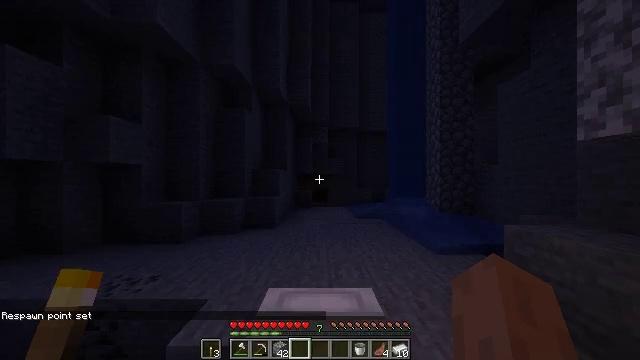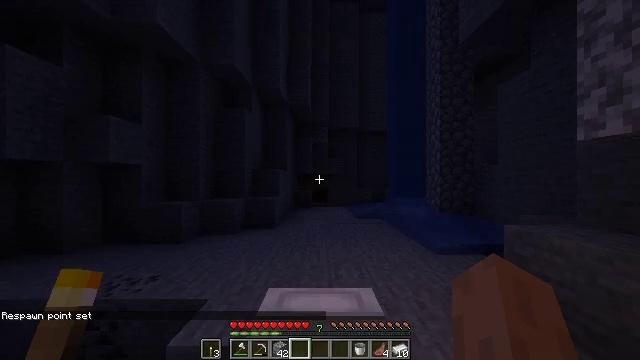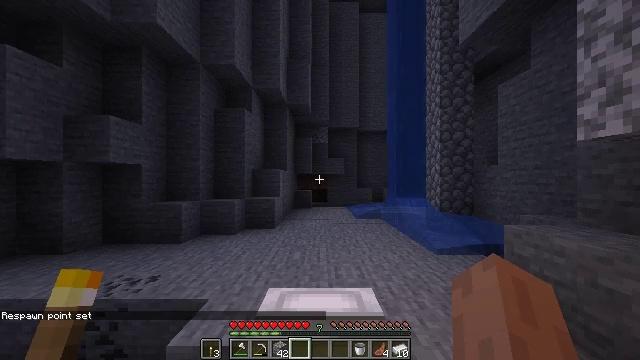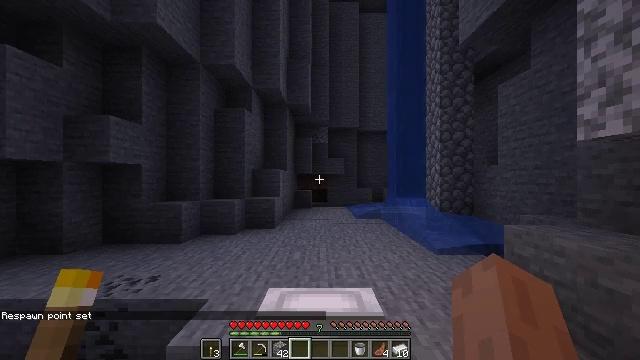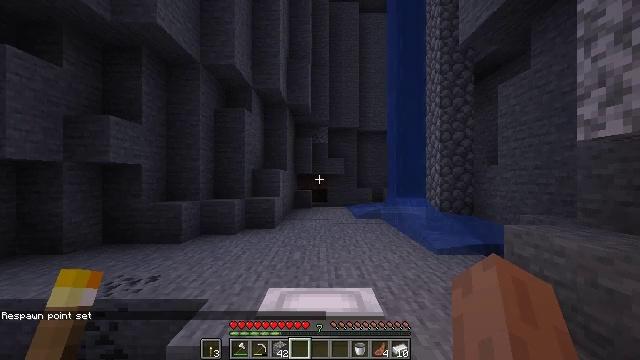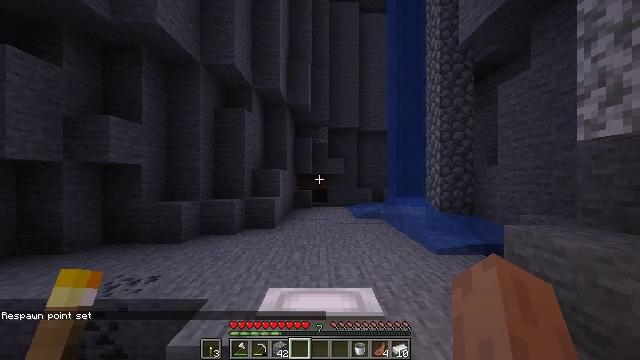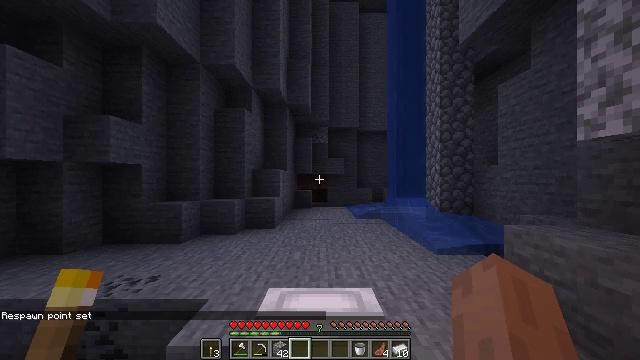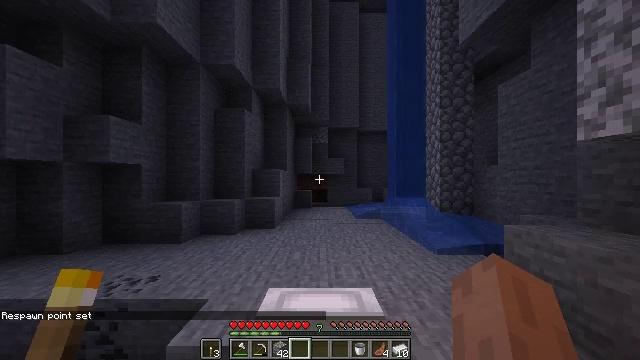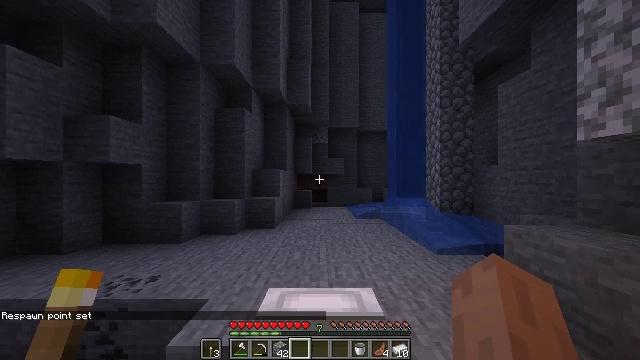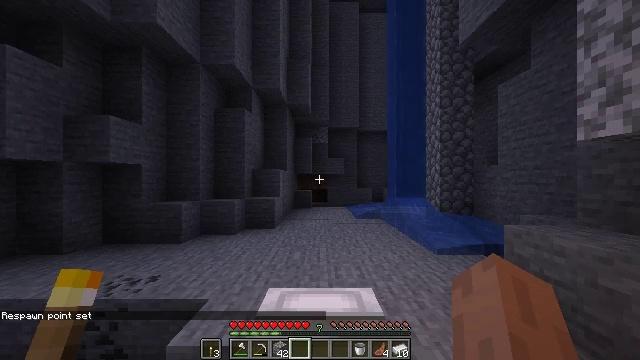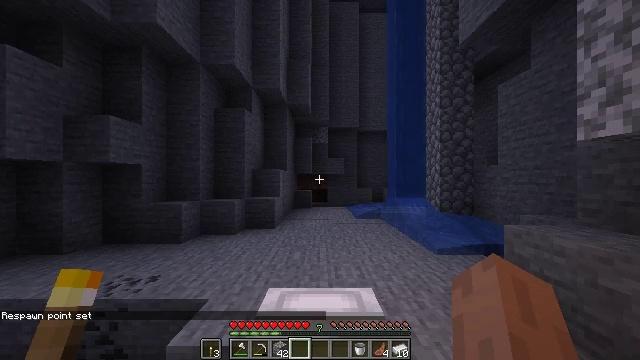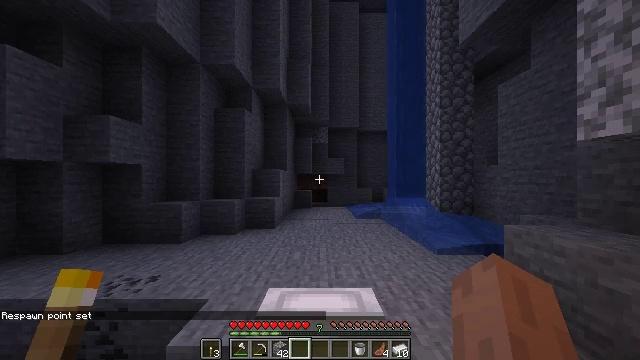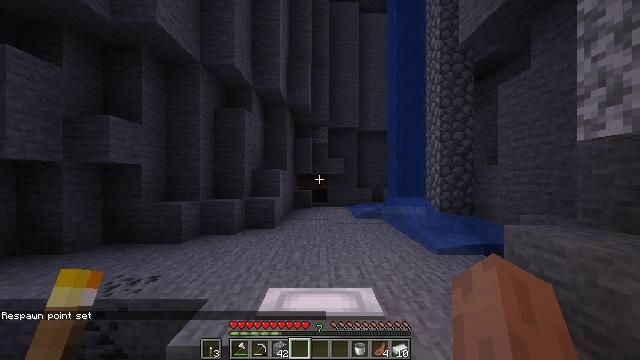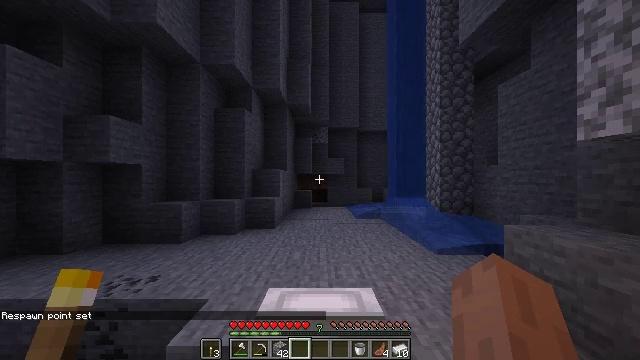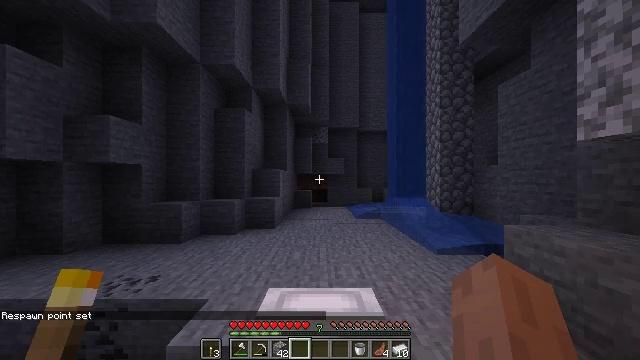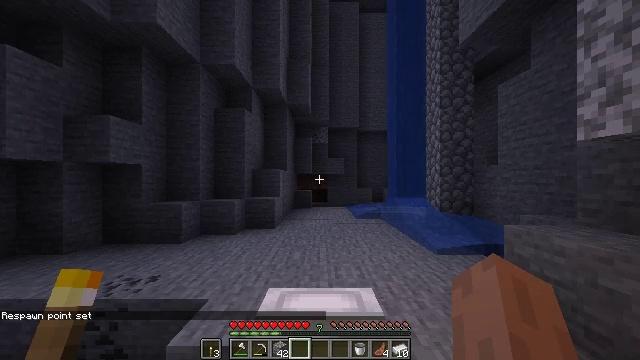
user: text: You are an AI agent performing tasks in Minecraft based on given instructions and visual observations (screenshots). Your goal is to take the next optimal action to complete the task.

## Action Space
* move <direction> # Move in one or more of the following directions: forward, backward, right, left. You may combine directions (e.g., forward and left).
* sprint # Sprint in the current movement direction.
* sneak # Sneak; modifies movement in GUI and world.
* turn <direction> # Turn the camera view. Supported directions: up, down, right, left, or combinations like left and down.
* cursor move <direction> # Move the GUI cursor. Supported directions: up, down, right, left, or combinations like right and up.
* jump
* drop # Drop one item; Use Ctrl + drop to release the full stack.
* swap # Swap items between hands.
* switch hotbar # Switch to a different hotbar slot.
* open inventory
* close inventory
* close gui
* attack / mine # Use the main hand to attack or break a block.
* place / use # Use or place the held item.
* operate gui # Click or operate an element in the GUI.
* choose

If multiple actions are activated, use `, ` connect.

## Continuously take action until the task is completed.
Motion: motion action
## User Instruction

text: Destroy the light gray bed to move it.
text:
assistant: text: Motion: no_op
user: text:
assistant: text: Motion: no_op
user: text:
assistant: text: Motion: no_op
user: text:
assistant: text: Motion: no_op
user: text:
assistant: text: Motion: no_op
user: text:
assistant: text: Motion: no_op
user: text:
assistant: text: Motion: no_op
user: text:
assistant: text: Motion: no_op
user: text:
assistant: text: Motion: no_op
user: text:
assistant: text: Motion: no_op
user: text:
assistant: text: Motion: no_op
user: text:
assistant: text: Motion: no_op
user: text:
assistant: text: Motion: no_op
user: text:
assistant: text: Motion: no_op
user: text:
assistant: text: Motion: no_op
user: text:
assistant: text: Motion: no_op
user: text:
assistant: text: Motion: no_op
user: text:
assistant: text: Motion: no_op
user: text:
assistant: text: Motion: no_op
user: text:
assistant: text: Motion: no_op
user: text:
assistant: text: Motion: no_op
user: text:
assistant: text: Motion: no_op
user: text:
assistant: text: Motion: no_op
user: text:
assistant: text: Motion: no_op
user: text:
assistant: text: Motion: no_op
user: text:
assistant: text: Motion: no_op
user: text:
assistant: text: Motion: no_op
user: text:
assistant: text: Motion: no_op
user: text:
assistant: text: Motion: no_op
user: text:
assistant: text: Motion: no_op